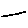
Label: line